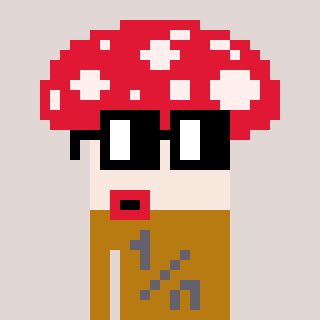
a pixel art character with square black glasses, a mushroom-shaped head and a gold-colored body on a warm background